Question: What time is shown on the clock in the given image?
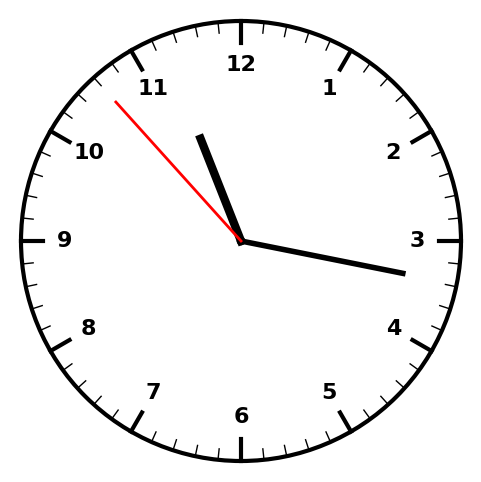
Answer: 11:16:53